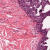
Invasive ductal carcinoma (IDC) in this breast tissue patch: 0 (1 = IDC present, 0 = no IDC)